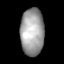
Tissue: lung
Cell type: Epithelial cells
Senescence score: 0.1257
Nuclear area (px): 1096
Mean DAPI intensity: 158.012